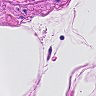
Metastatic tissue present: no